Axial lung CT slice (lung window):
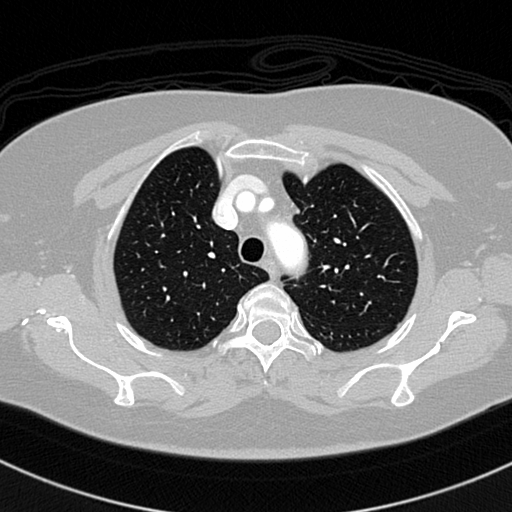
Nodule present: no